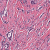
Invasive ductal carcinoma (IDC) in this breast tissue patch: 1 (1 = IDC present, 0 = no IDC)